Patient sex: M
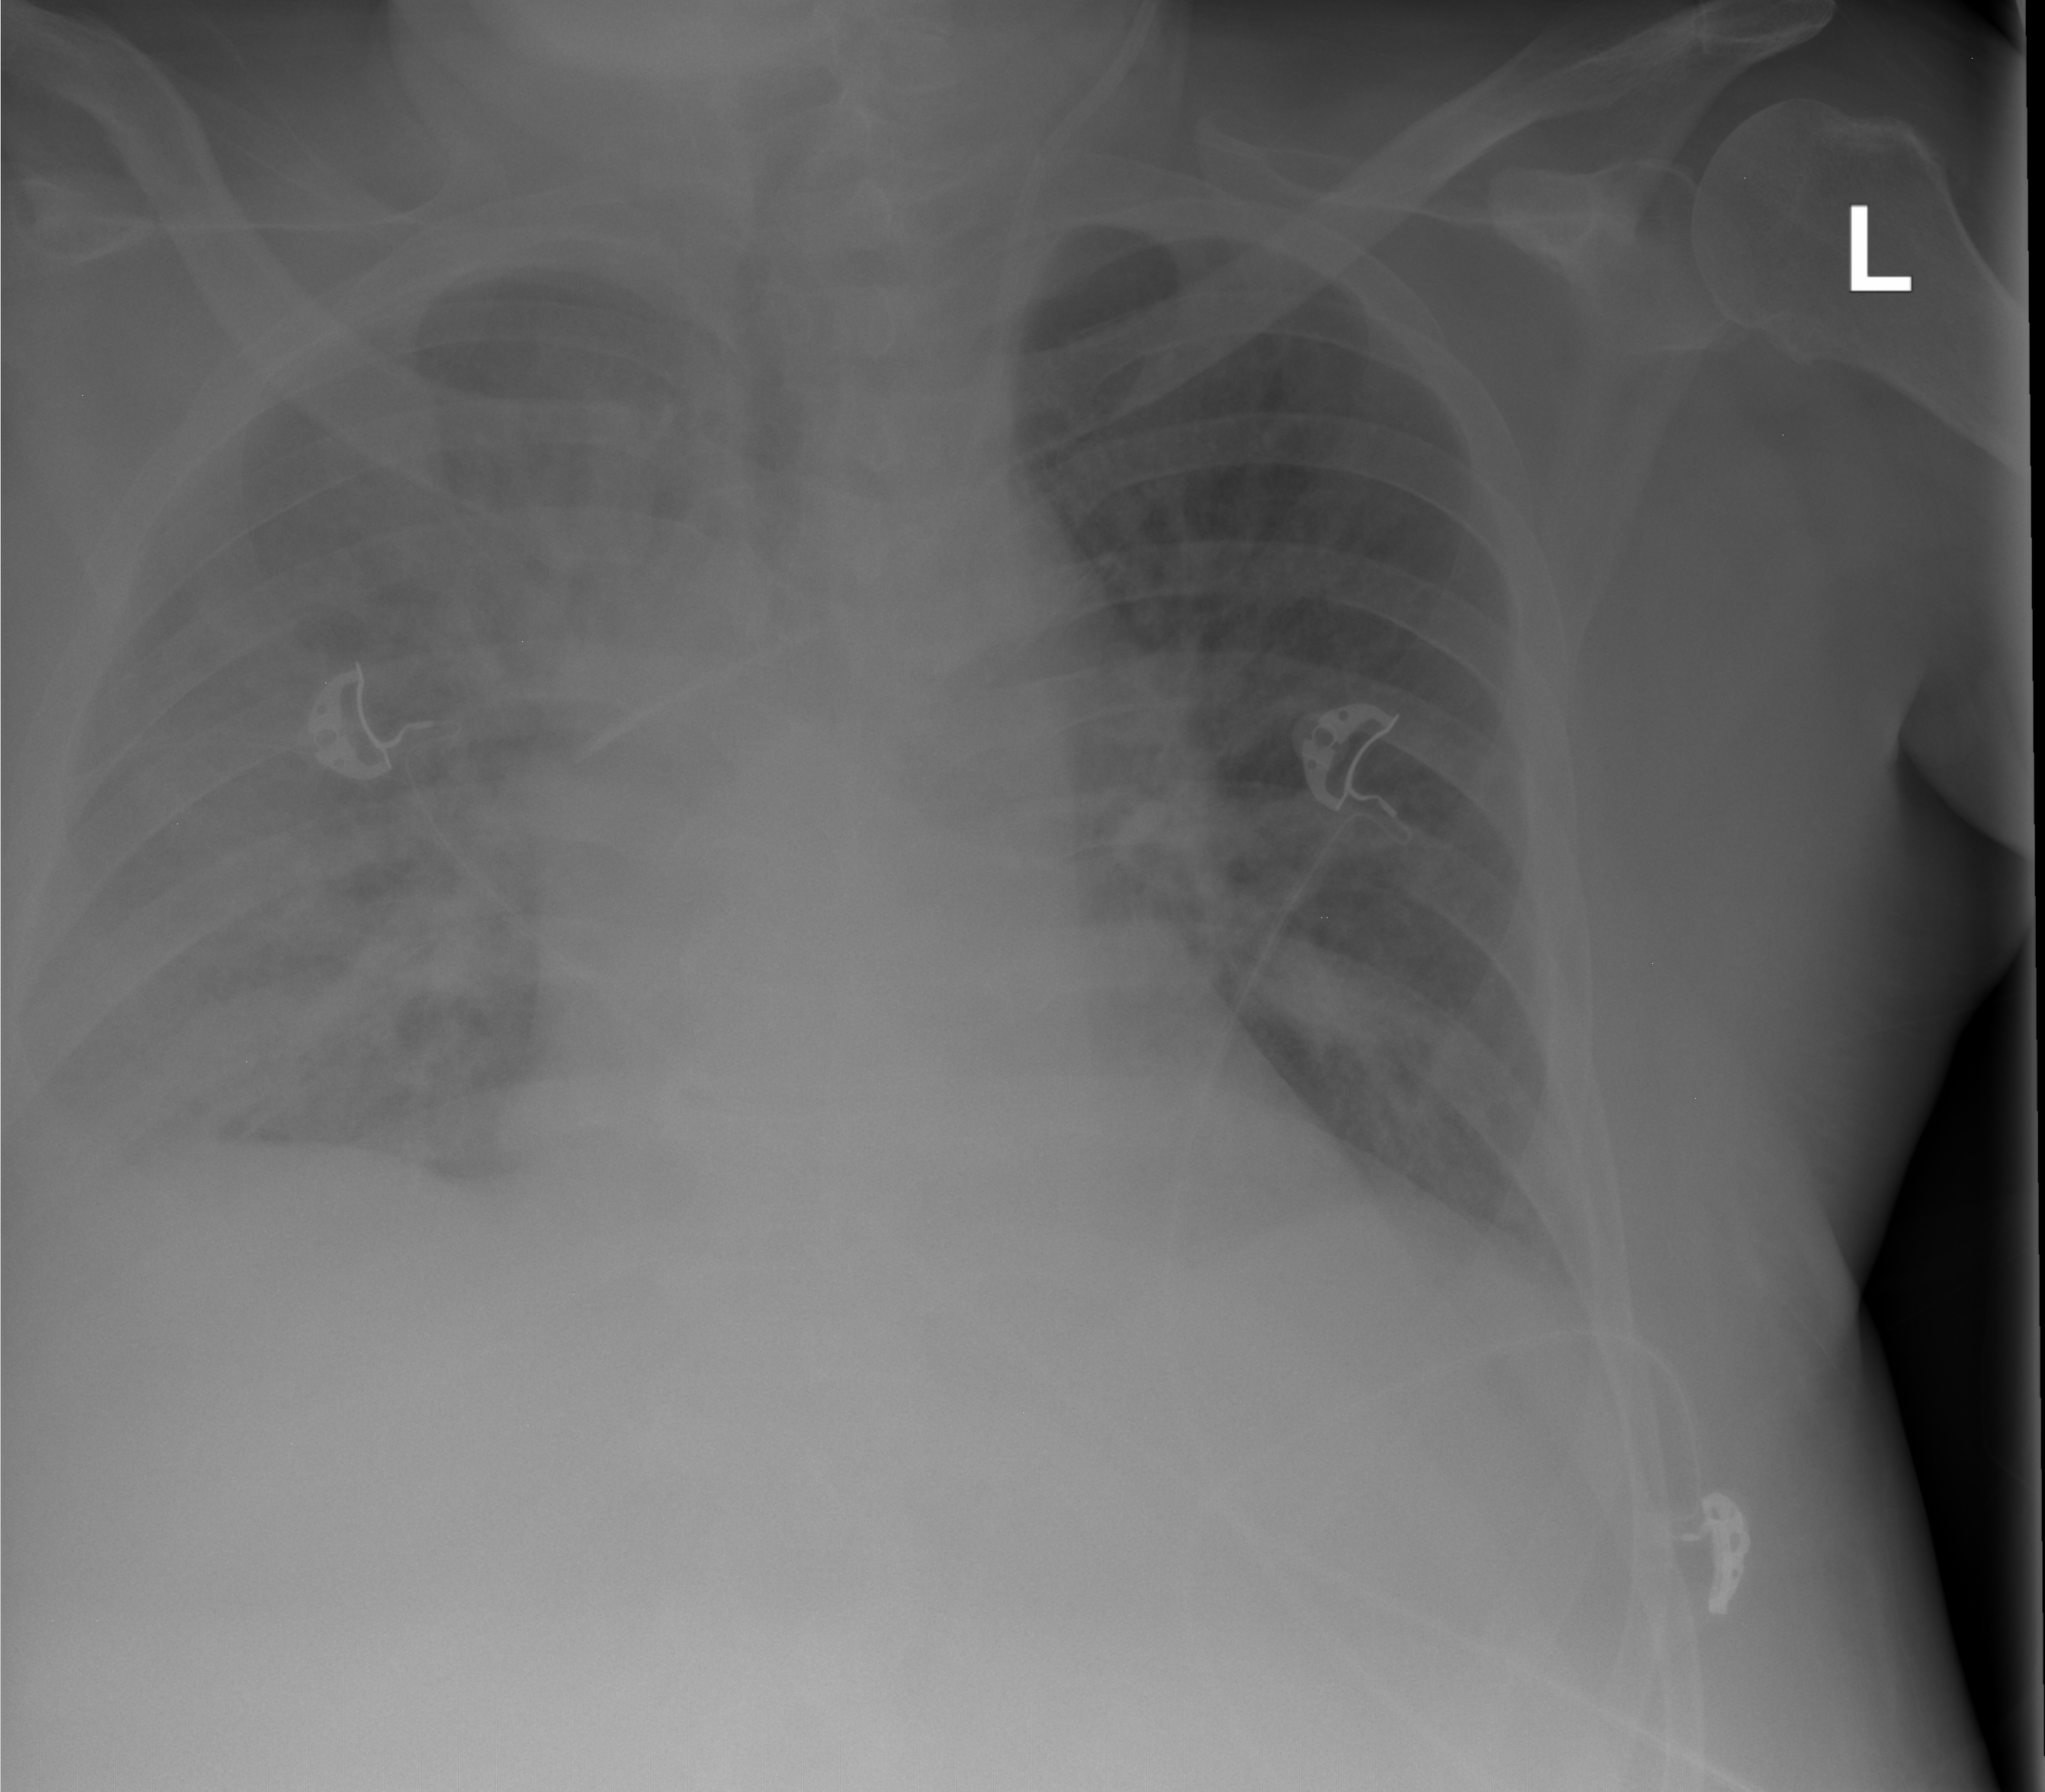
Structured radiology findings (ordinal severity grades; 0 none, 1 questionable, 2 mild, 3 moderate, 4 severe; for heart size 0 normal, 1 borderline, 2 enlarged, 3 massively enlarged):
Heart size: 2
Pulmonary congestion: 0
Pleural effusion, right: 2
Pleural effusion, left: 0
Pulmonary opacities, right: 2
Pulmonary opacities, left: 2
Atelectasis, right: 2
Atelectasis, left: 0